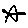
Label: star